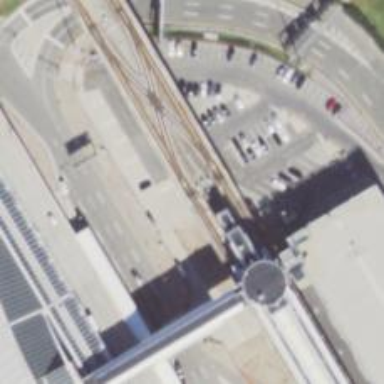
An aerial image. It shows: Bridge for light rail electrified railway.